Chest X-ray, PA view. Patient: 47 years old, sex M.
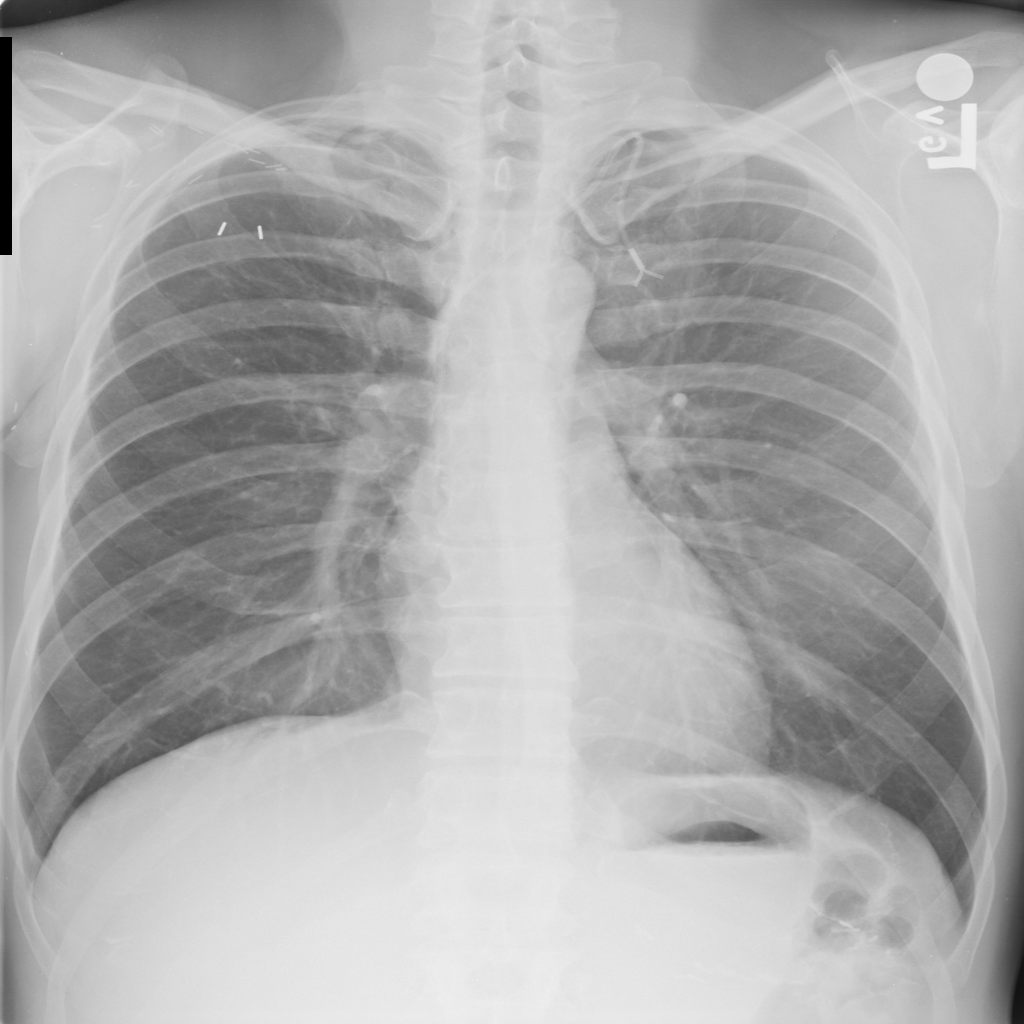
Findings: No Finding